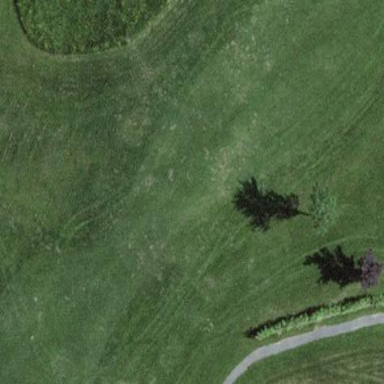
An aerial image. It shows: Scenic golf fairway.